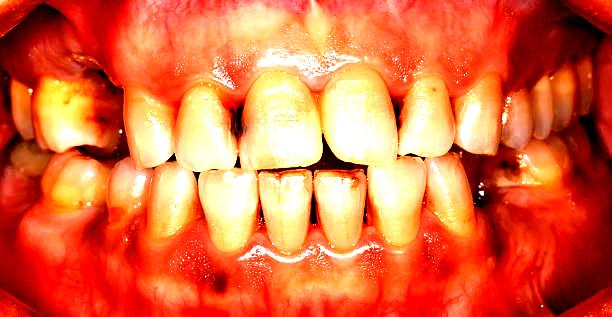
Condition: Calculus